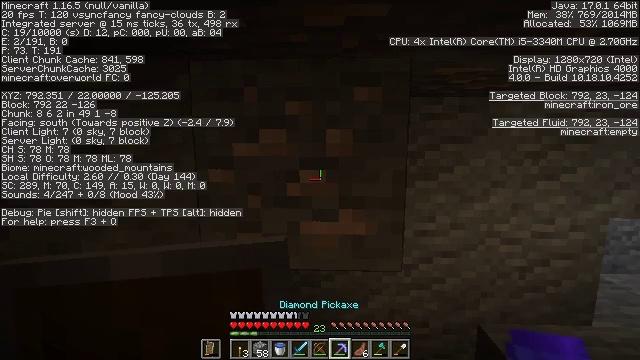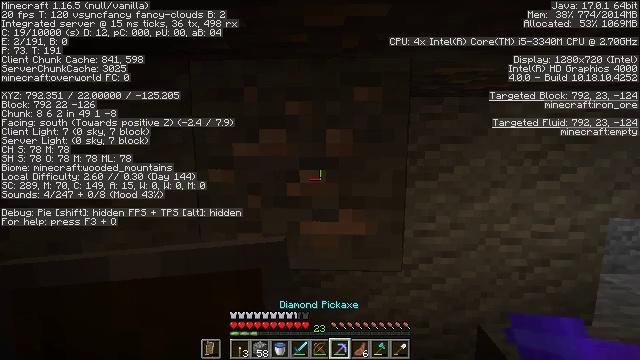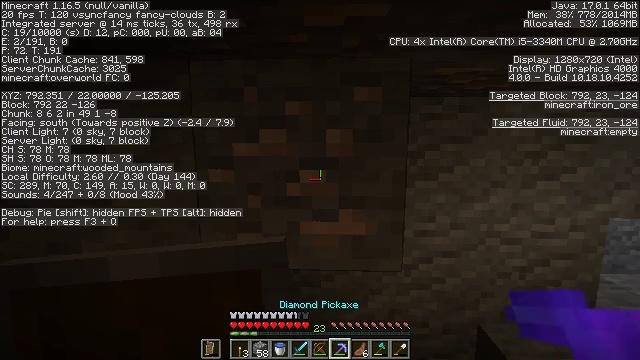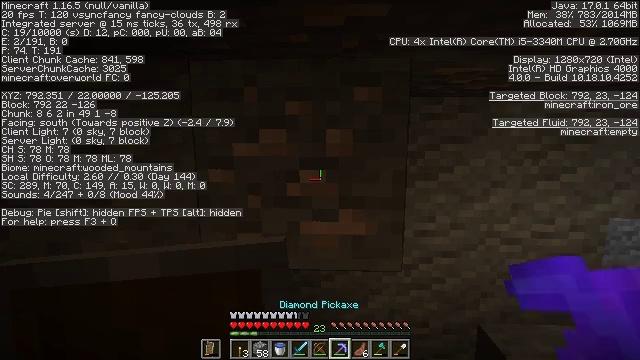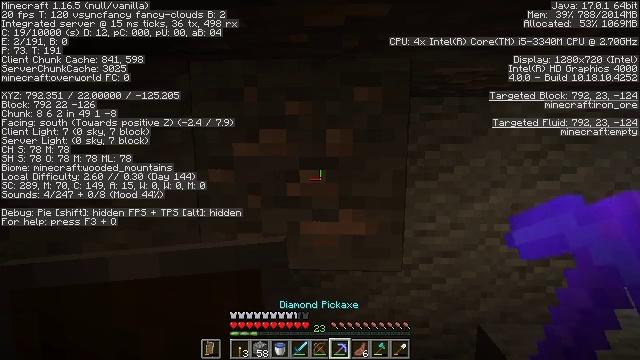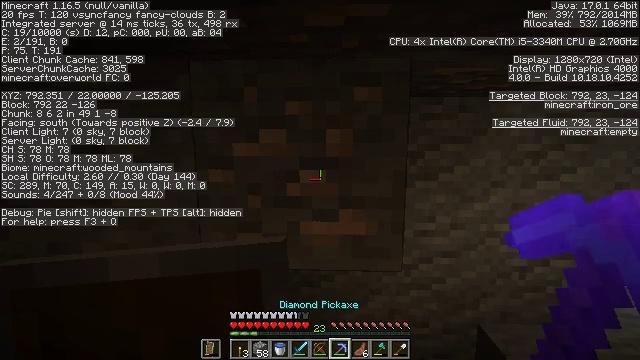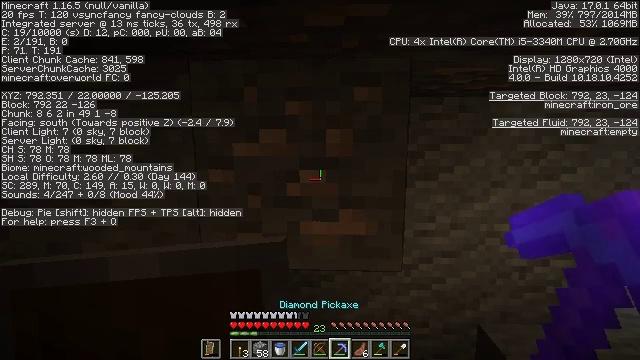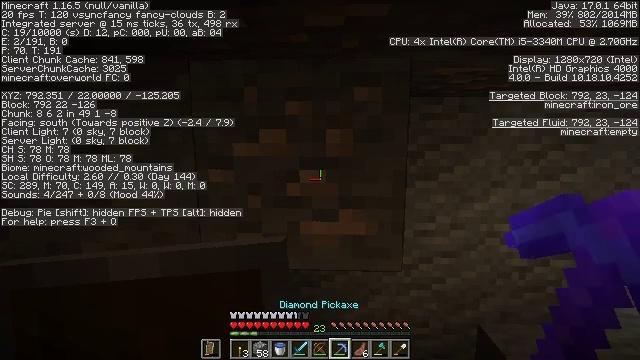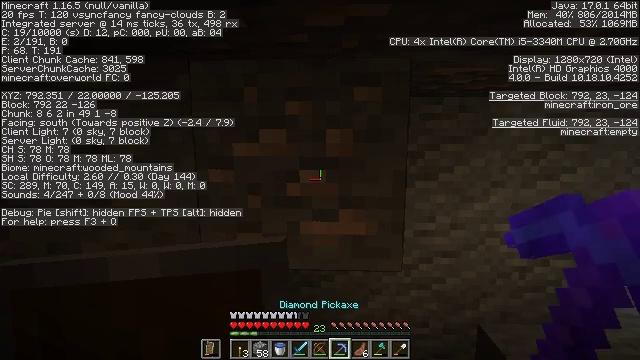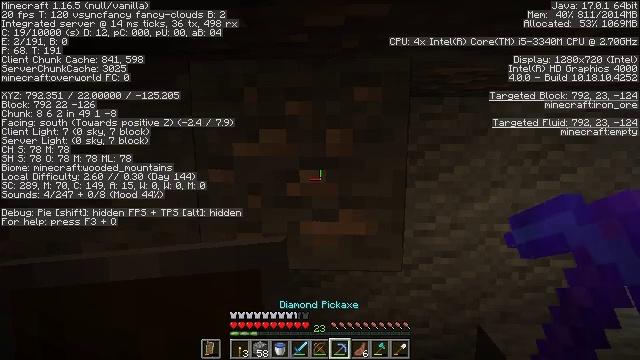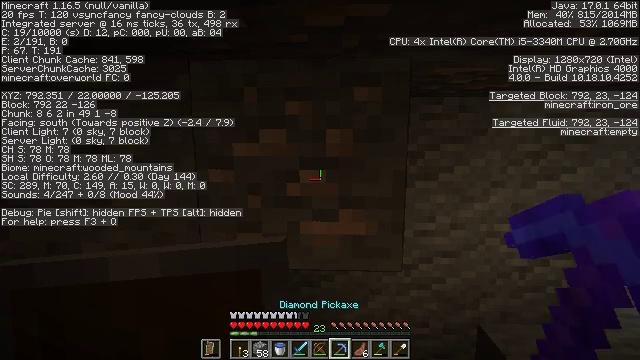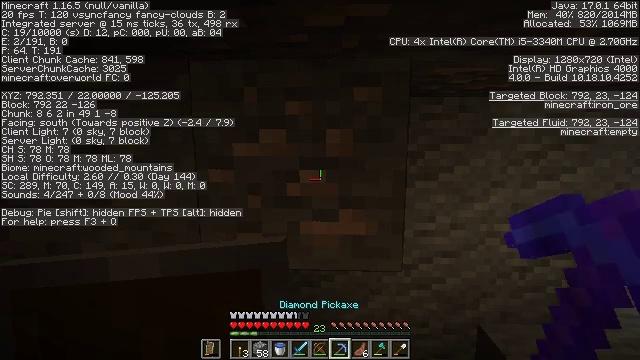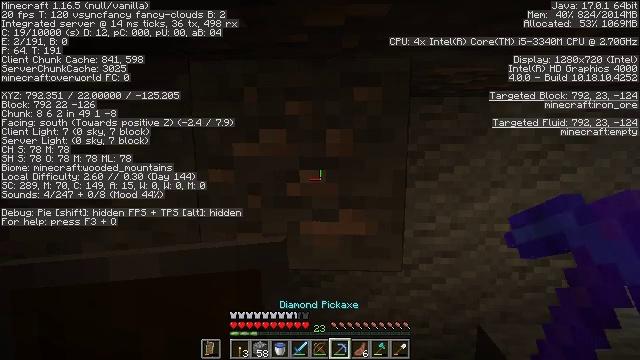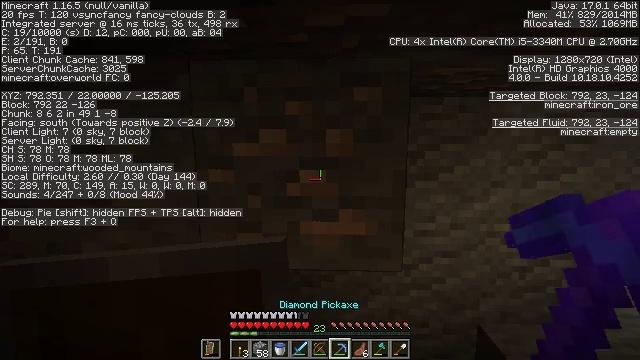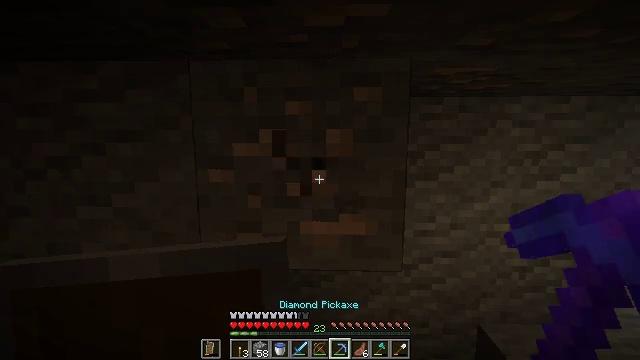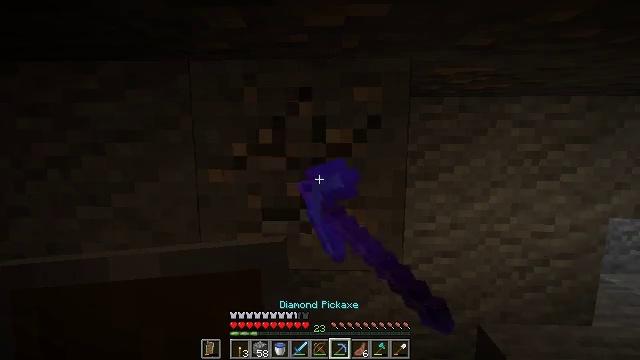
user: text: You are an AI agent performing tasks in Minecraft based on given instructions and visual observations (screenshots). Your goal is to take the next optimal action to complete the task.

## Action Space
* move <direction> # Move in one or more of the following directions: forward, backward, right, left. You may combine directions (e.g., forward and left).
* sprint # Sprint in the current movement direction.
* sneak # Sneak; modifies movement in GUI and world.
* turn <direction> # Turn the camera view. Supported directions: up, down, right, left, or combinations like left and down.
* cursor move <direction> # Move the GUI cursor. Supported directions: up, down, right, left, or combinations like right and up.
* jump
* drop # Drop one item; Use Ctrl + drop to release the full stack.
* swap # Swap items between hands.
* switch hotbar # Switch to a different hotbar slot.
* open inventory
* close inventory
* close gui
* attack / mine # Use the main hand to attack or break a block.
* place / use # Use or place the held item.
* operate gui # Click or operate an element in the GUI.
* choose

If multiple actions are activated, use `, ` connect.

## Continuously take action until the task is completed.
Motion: motion action
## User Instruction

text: Collect iron ore blocks.
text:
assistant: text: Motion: no_op
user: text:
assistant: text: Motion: no_op
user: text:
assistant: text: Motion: no_op
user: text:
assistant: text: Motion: no_op
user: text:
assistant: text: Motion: no_op
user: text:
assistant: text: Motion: no_op
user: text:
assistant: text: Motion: no_op
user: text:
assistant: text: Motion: no_op
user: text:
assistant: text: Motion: no_op
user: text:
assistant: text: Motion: no_op
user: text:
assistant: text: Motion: no_op
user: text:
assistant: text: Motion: no_op
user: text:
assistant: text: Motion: no_op
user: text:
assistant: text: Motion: attack / mine
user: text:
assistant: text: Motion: attack / mine
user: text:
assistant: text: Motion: attack / mine
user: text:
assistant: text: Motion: attack / mine
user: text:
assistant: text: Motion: attack / mine
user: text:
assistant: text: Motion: turn up, attack / mine
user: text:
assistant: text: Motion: turn up, attack / mine
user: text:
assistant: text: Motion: turn up, attack / mine
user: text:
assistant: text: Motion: turn up, attack / mine
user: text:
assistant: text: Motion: turn up, attack / mine
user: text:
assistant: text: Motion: turn up, attack / mine
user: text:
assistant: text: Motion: attack / mine
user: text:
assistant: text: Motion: attack / mine
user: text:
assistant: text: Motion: attack / mine
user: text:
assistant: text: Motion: turn right, attack / mine
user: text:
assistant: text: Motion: attack / mine
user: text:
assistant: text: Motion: attack / mine